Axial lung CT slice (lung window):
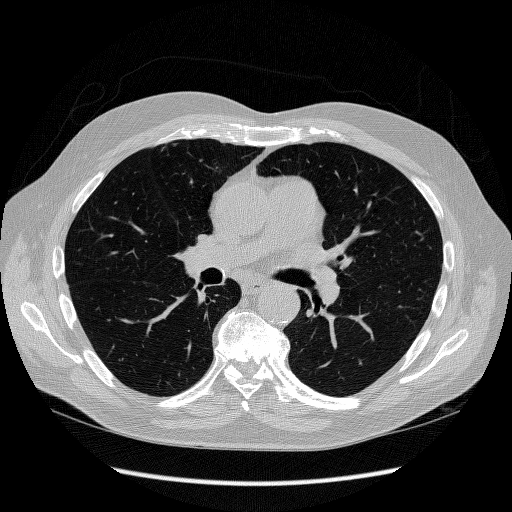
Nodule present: no